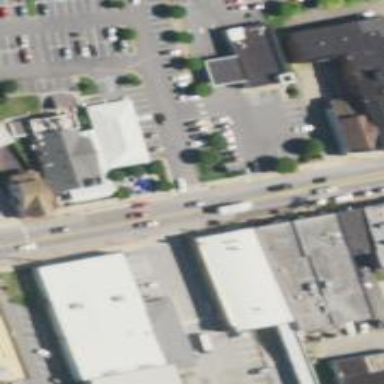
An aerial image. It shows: Pharmacy.